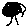
Label: tree